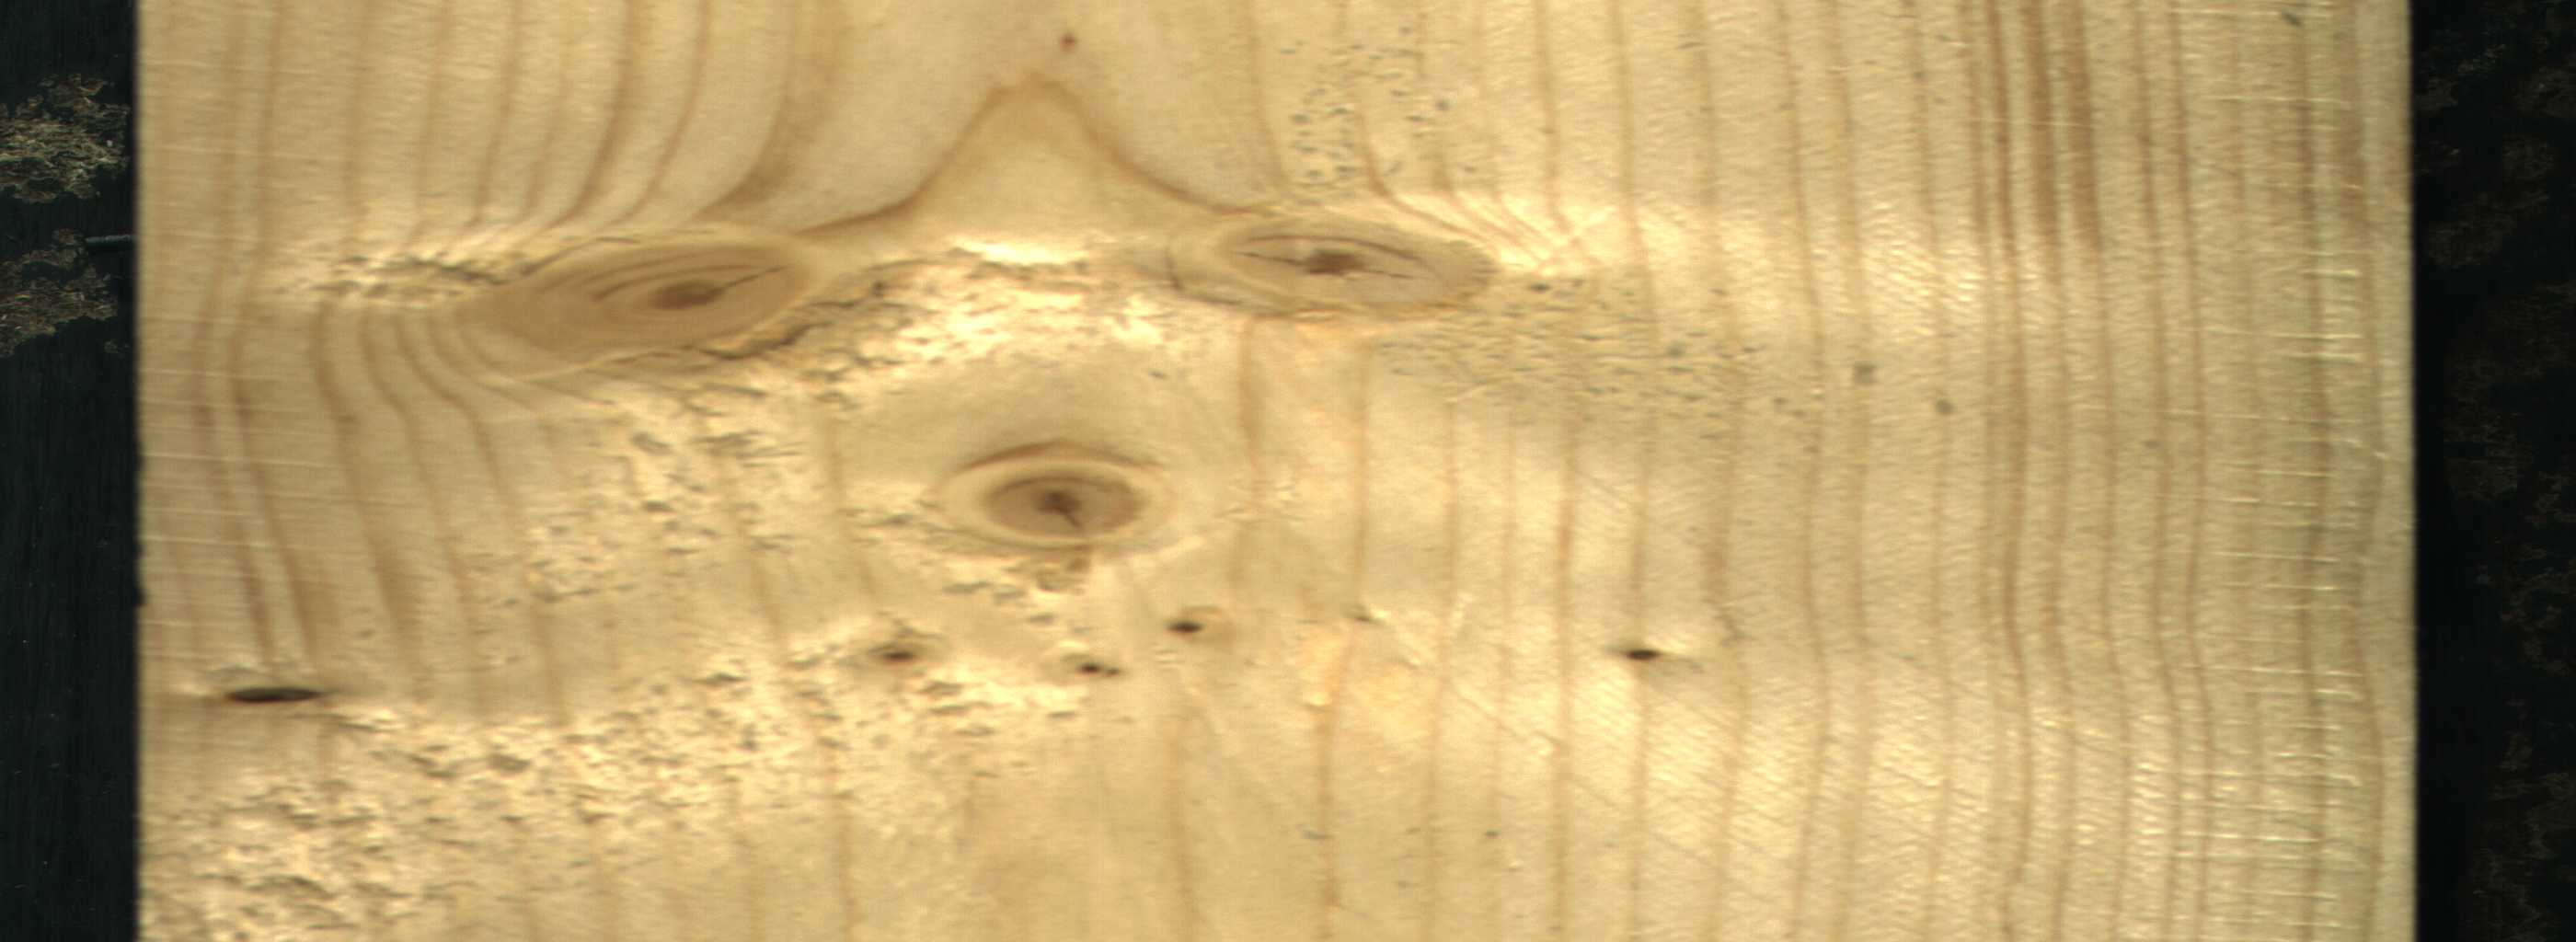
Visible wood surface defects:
knot_with_crack
knot_with_crack
knot_with_crack
Dead_Knot
Live_Knot
Live_Knot
Live_Knot
Live_Knot